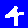
Digit: 4